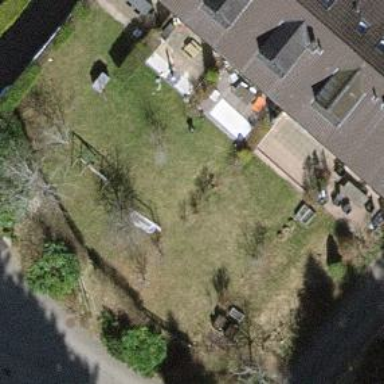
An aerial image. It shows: Residential garden.